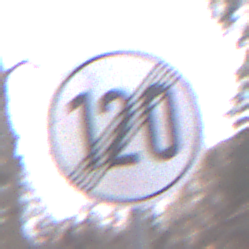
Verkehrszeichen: EndeGeschwindigkeit120
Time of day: Midday
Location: Outdoor (Nature)
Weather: Overcast
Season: Autumn
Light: Natural